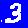
Digit: 3